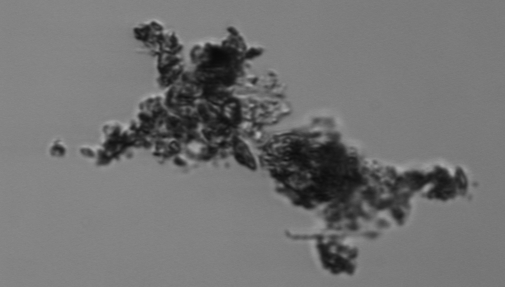
Label: detritus